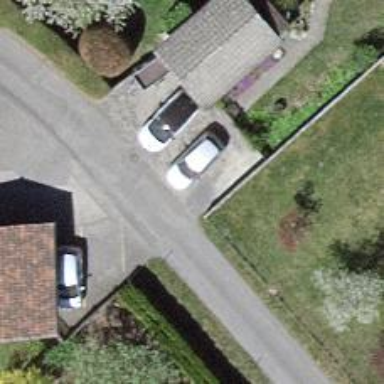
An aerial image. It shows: Alleyway designated as service road.